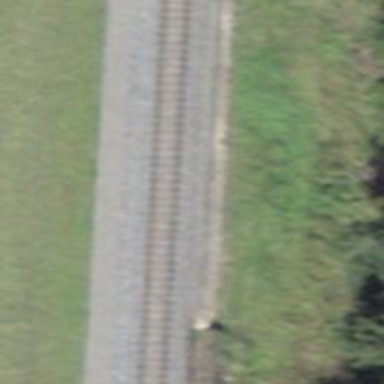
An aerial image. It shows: Narrow-gauge railway with single track. The railway is electrified with contact line.